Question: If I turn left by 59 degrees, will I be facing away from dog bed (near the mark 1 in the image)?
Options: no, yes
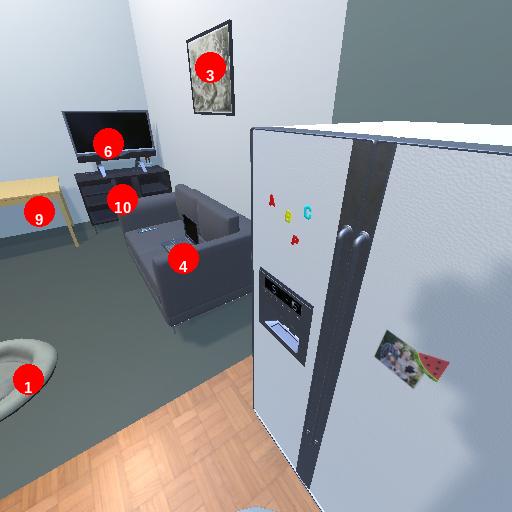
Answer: no